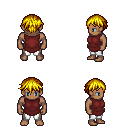
a pixel art fantasy rpg character, male body template, human, dark skin, maroon tunic, white pants, blonde short bangs hairstyle, four views (front, back, left, right), 2x2 character sprite sheet, small pixel art, hard edges, no anti-aliasing